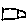
Label: car